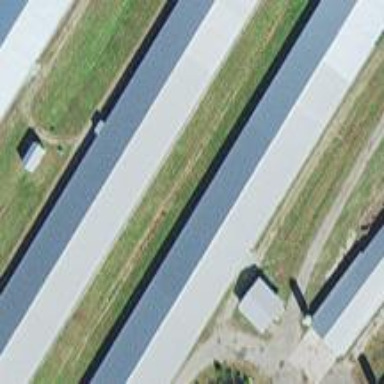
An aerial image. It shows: Farm auxiliary building.